Current action and preconditions to check: trajectory_clear

Your task: For each precondition in the list above, predict whether it will hold at this action.

Consider the current scene as observed from the mobile robot's camera, and analyze the predicted future states of all dynamic agents (e.g., people, animals, vehicles, or any moving entities) within the NEXT SECOND.

IMPORTANT: Only answer "very likely" if you are absolutely certain—based on strong, clear evidence—that a dynamic agent will violate the precondition in the predicted future state. Do NOT answer "very likely" for unlikely, ambiguous, or low-probability risks.

Ask yourself for each precondition: Is there a high probability, with clear and convincing evidence, that the predicted future states of any dynamic agent will interfere with the predicted future state of the currently executing action within the NEXT SECOND, causing that precondition to fail?

Assess the risk level based on these predictions. Use "likely" or "very likely" if motions create a clear risk of interference.

Use "neutral" or "improbable" if agents are nearby but their predicted paths are clearly diverging or non-conflicting.

Failure Risk Categories: "very improbable", "improbable", "neutral", "likely", "very likely"

Answer Format: Output ONLY the probability_of_failure value from these categories: "very improbable", "improbable", "neutral", "likely", "very likely"

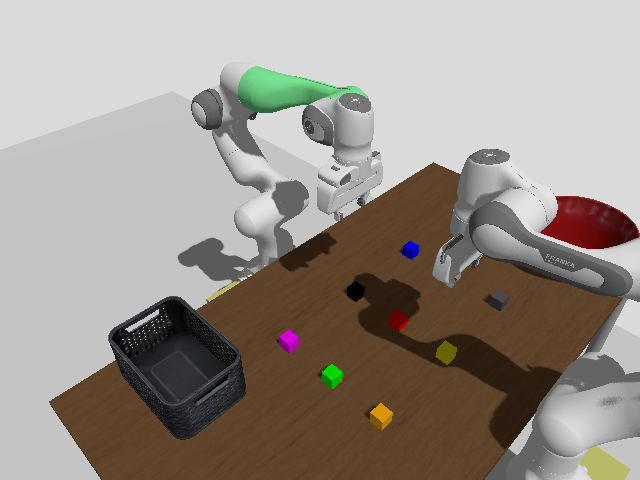

Answer: neutral